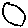
Label: circle